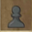
Piece: bP